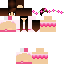
A female human skin with medium skin, wearing brown long hair dressed in a blue tshirt and red pants, featuring a closed mouth.